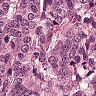
Metastatic tissue present: yes